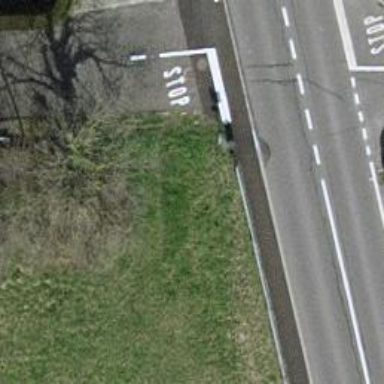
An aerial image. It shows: Bus stop with platform for public transport.